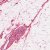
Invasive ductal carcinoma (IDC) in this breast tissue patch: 0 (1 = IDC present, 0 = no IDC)